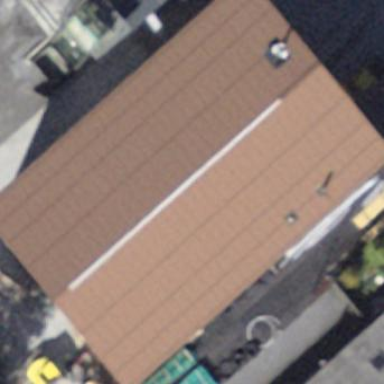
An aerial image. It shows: Industrial building.